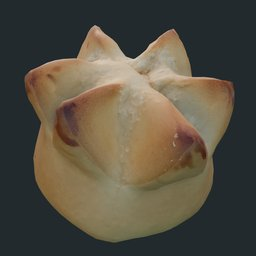
Label: nature